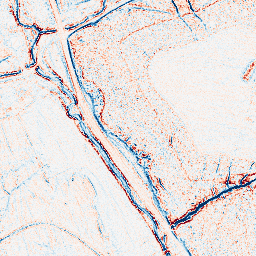
Category: edge_preserving
Decomposition family: anisotropic_diffusion
Decomposition parameters: iterations: 10
kappa: 100
gamma: 0.05
Upsampling method: cubic_catmull_rom
Upsampling parameters: scale: 2
Upsampling scale: 2